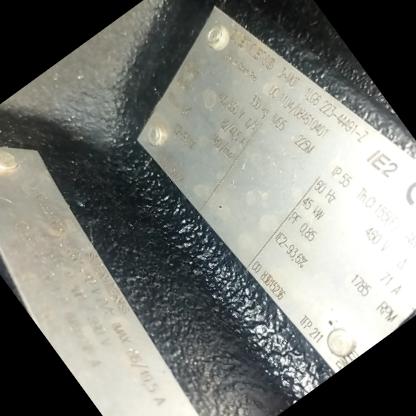
Klasa: tabliczka-znamionowa